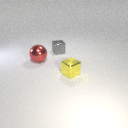
large red metal sphere in front of small gray metal cube